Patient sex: M
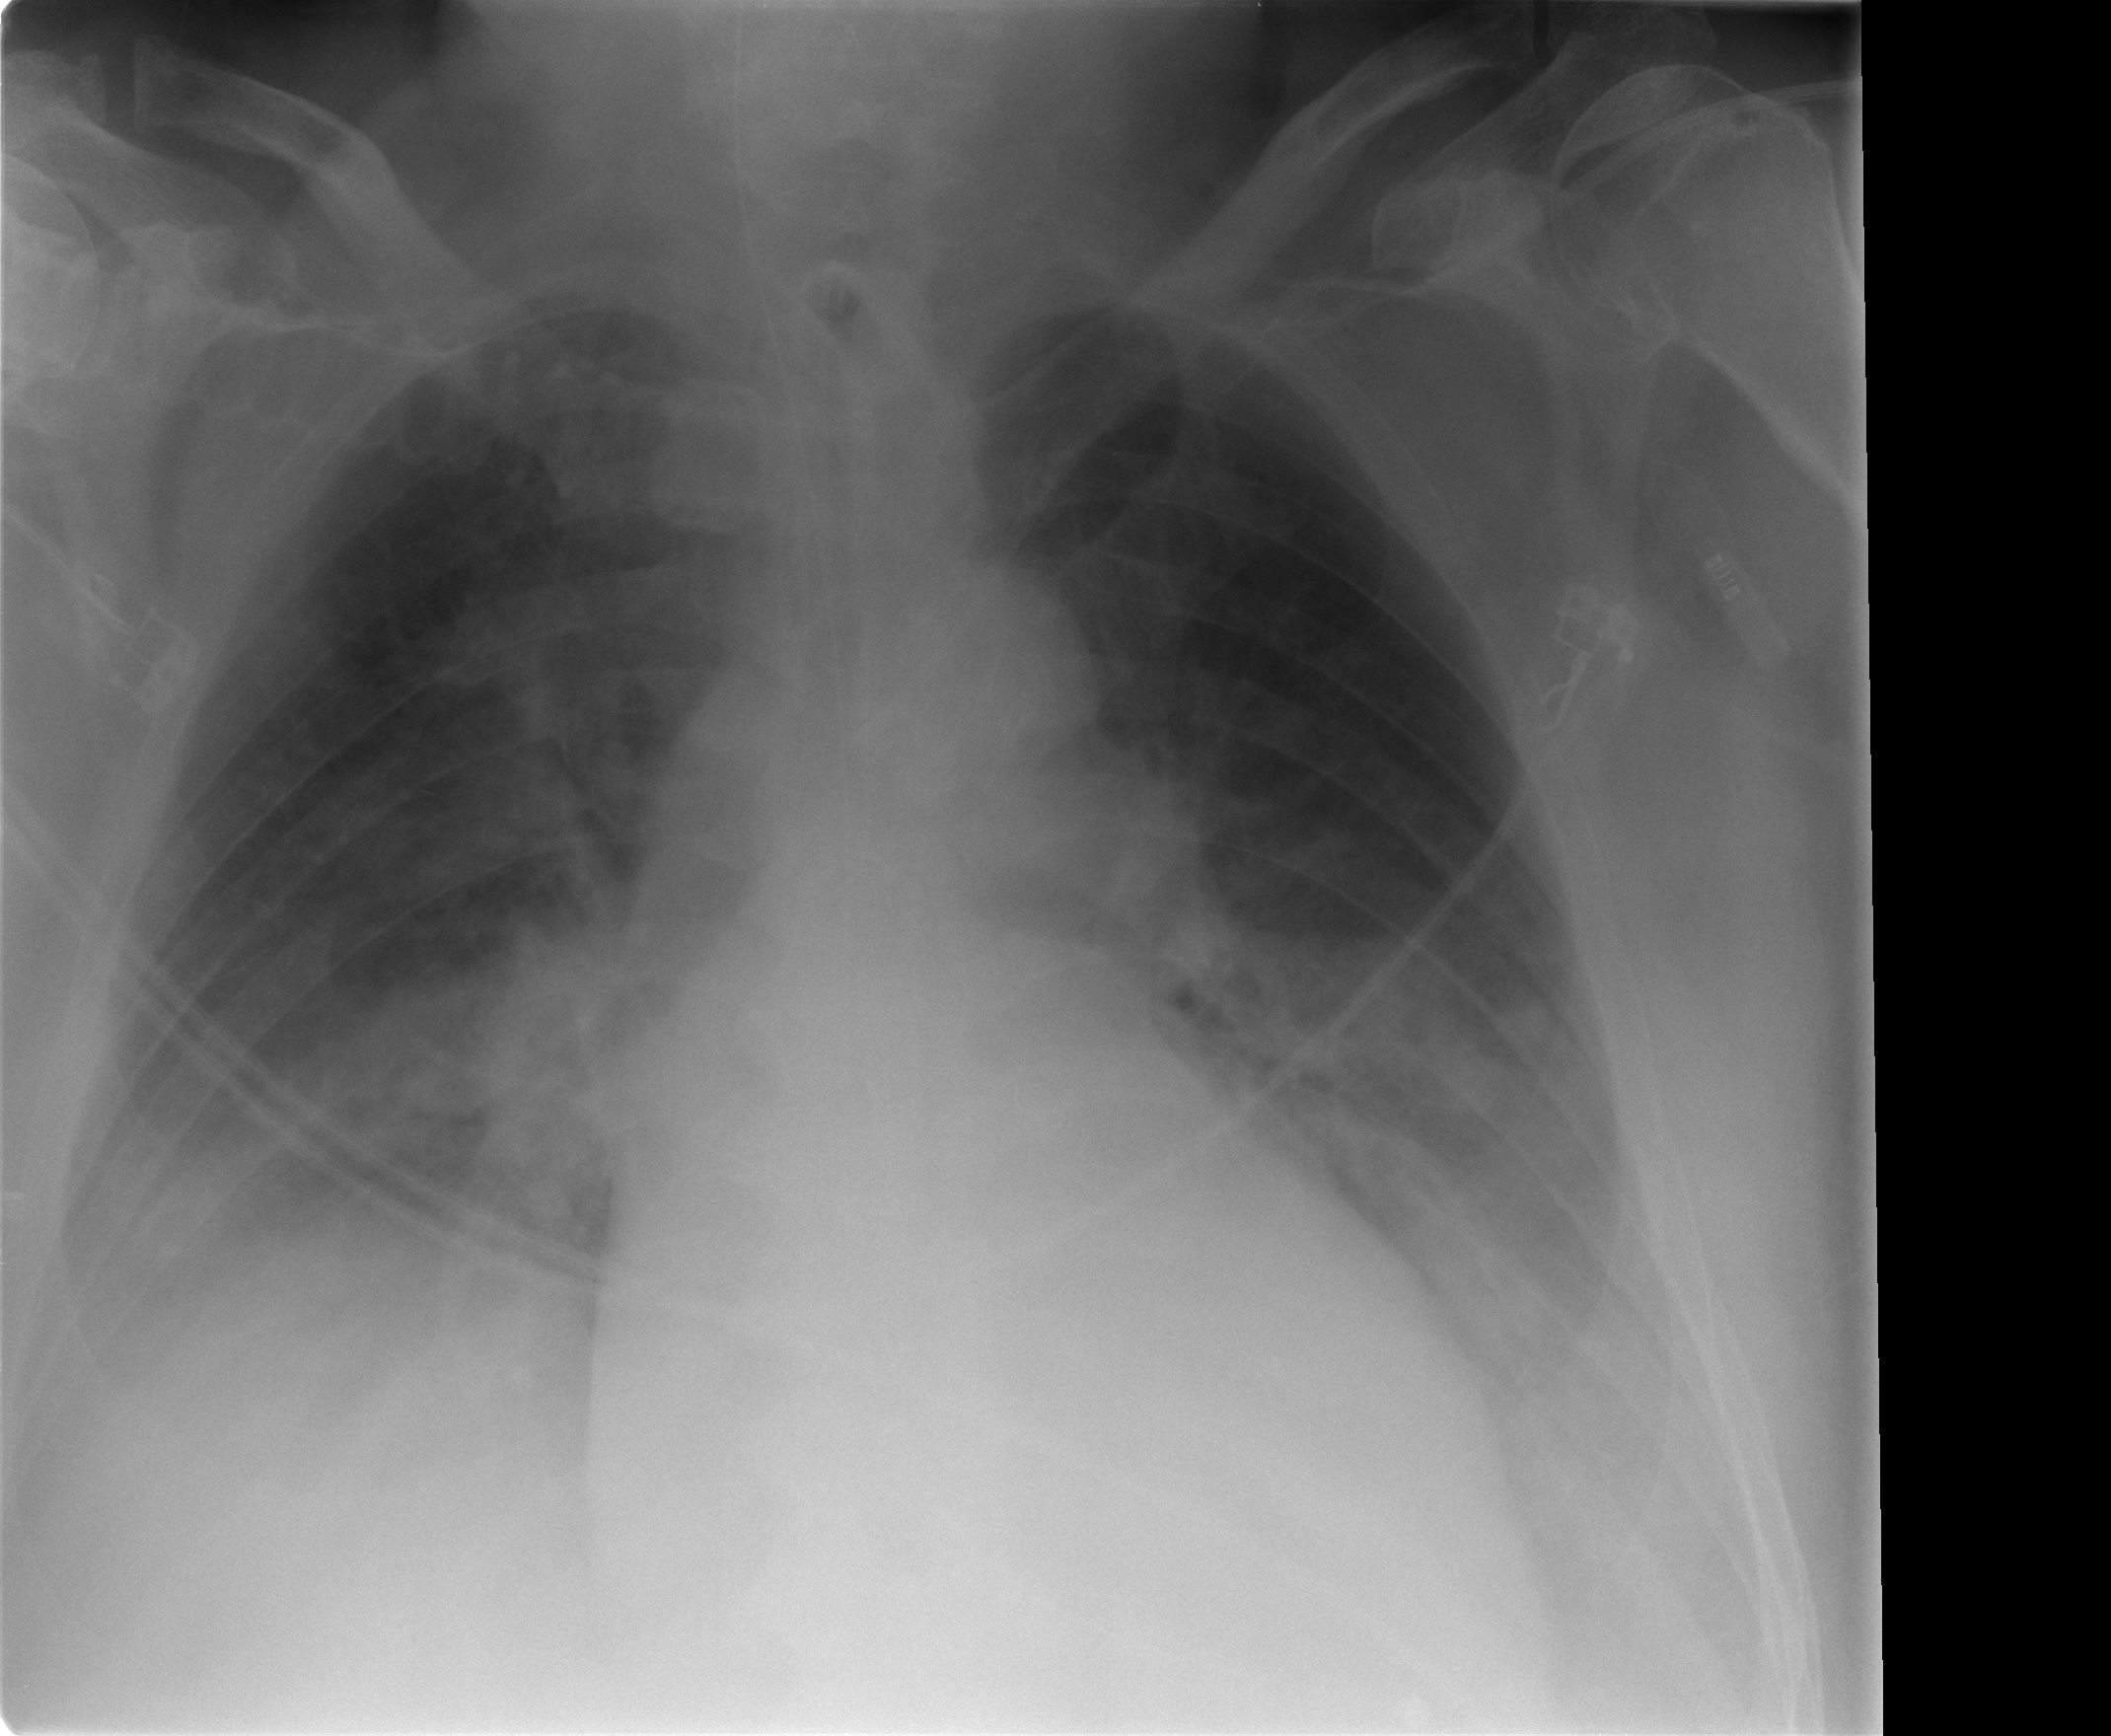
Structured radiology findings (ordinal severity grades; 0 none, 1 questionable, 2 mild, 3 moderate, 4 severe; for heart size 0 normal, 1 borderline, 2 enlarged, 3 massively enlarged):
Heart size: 2
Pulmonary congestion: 2
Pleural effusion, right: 2
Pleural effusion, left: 2
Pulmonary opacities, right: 3
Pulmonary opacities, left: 2
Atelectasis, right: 2
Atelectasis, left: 0